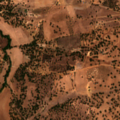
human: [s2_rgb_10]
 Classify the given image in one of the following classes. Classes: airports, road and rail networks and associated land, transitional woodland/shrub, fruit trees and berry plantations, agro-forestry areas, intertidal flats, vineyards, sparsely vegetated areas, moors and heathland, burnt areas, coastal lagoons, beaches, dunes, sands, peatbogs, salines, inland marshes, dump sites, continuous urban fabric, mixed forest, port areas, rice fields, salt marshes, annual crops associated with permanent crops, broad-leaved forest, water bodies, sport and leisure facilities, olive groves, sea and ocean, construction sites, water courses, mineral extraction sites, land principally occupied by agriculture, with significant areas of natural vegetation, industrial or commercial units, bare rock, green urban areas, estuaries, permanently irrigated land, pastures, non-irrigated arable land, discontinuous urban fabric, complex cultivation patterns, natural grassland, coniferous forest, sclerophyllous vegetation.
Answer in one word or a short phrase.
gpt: non-irrigated arable land, complex cultivation patterns, agro-forestry areas